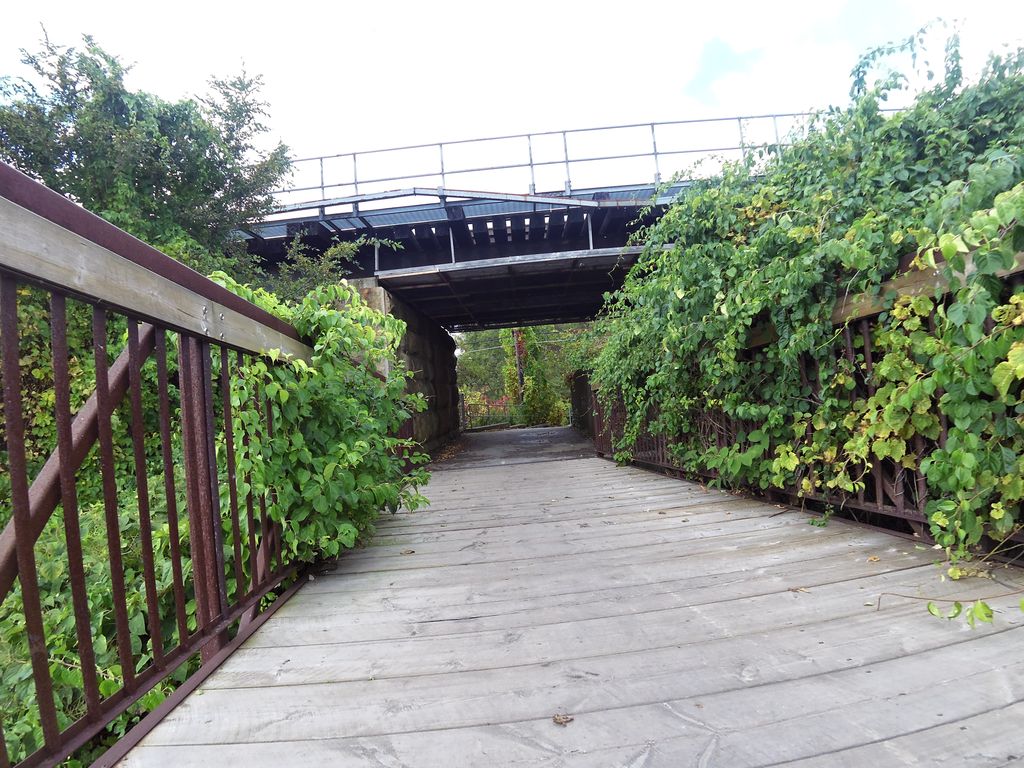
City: toronto